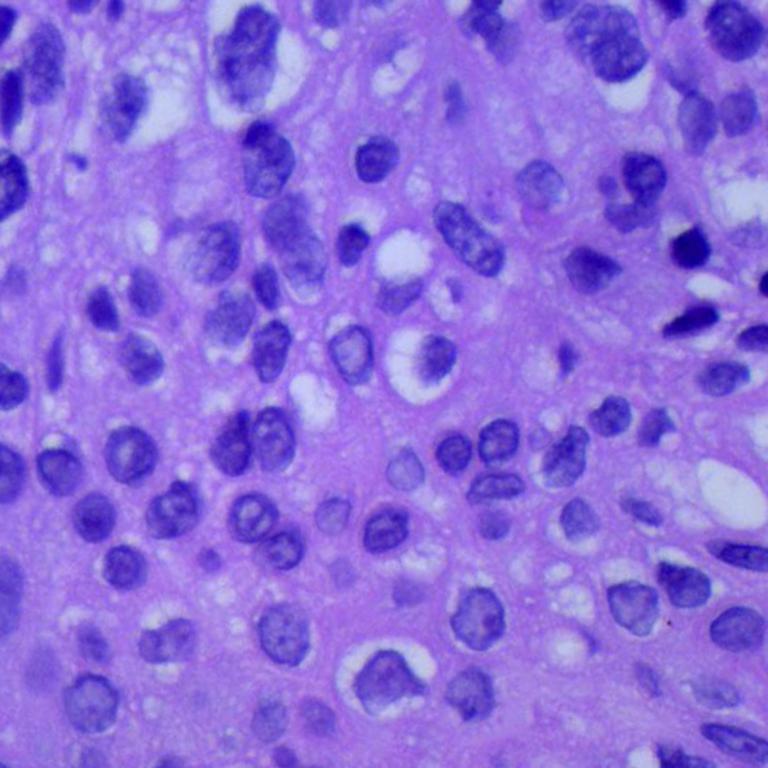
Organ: lung
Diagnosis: squamous carcinomas